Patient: sex M, age 44
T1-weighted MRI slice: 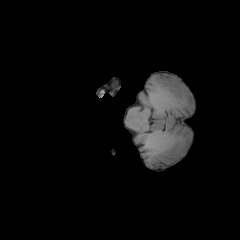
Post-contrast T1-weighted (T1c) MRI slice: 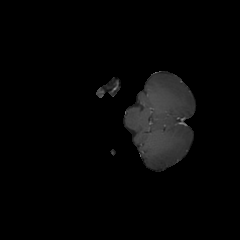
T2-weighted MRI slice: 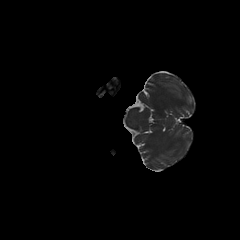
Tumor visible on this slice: no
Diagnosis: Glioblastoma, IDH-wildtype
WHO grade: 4